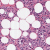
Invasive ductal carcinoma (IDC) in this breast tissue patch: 1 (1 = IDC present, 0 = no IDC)